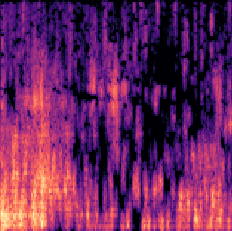
Sound class: Helicopter